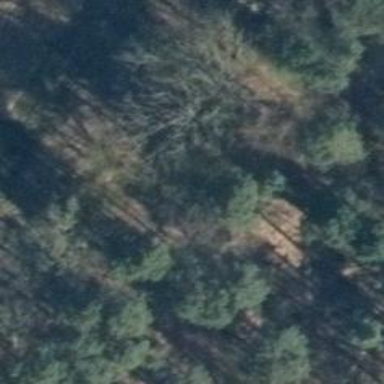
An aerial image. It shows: Hunting stand.